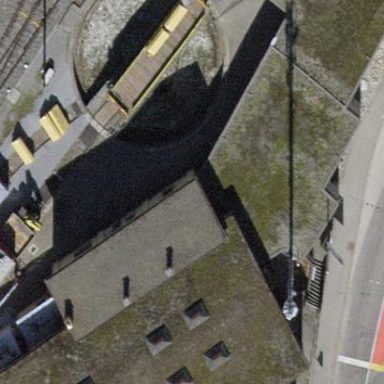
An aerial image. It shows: Yard with one track and railway turntable.